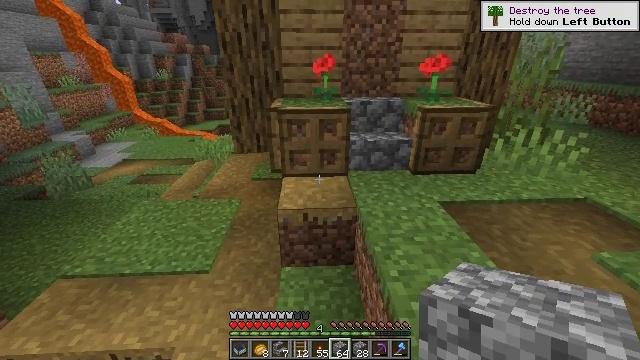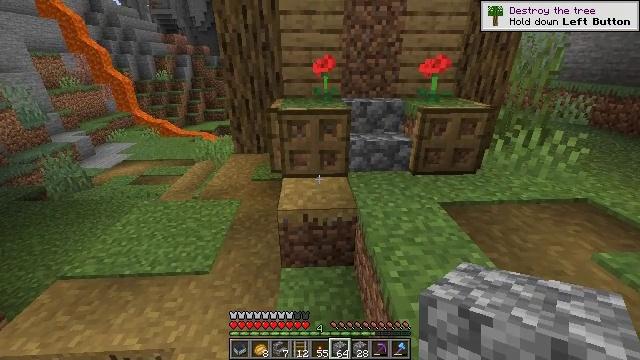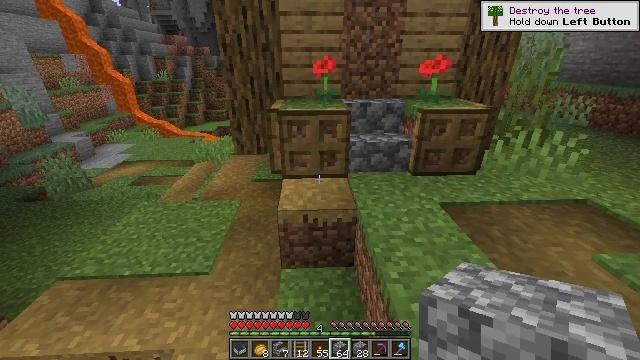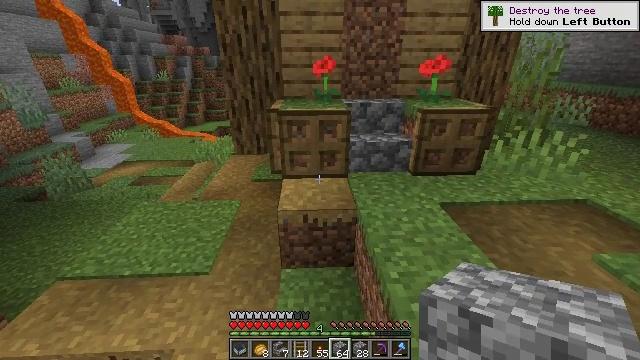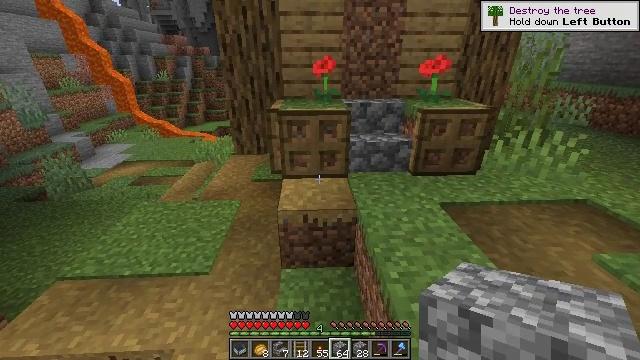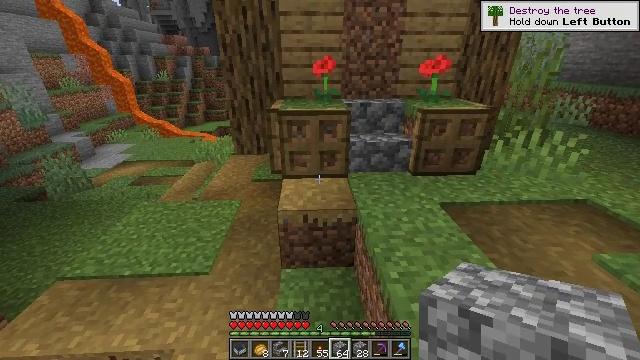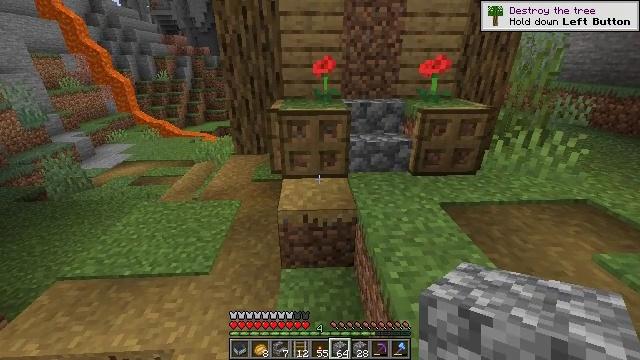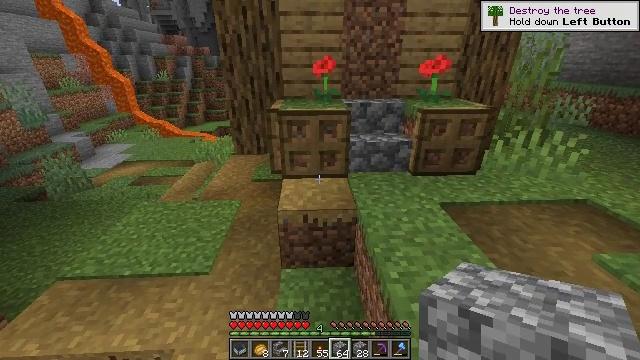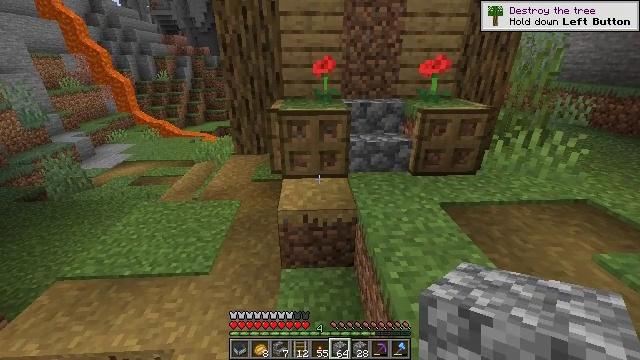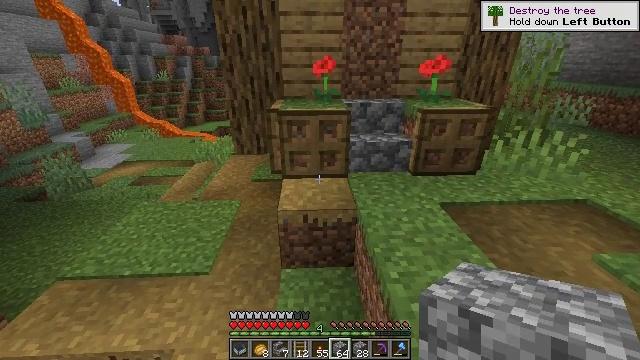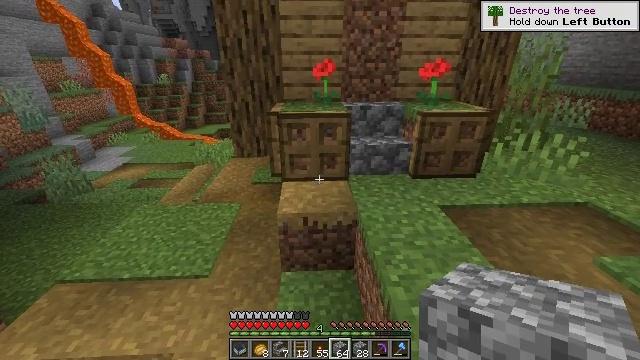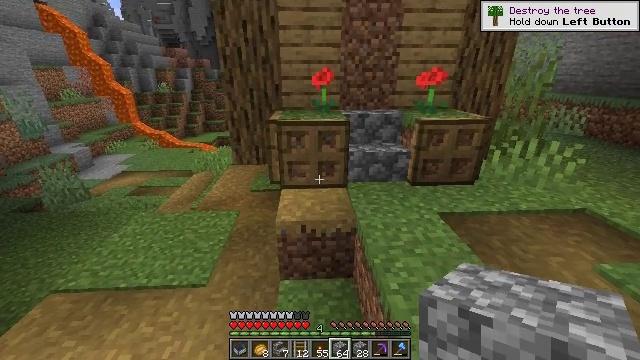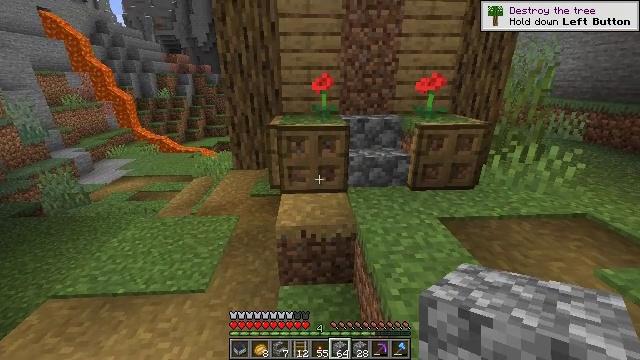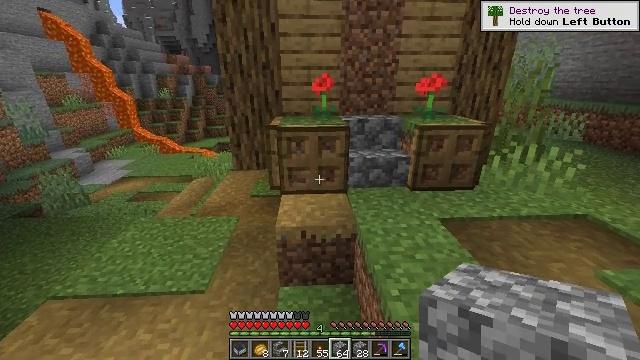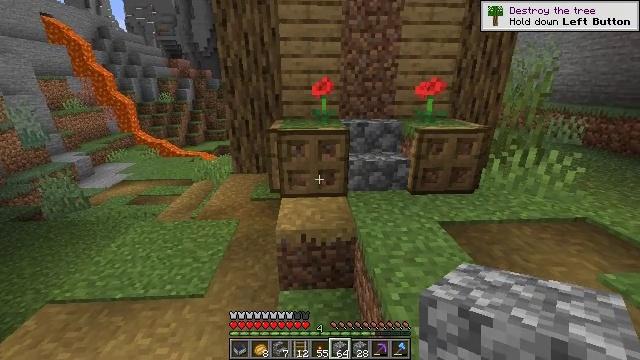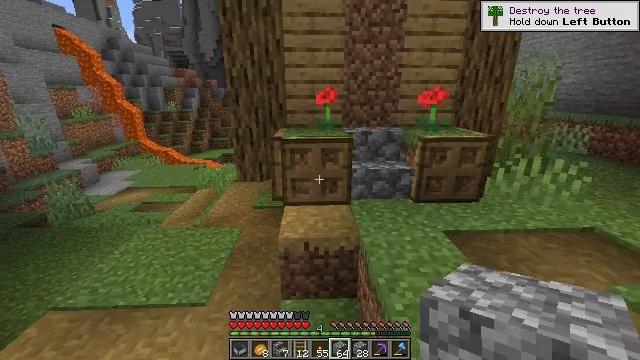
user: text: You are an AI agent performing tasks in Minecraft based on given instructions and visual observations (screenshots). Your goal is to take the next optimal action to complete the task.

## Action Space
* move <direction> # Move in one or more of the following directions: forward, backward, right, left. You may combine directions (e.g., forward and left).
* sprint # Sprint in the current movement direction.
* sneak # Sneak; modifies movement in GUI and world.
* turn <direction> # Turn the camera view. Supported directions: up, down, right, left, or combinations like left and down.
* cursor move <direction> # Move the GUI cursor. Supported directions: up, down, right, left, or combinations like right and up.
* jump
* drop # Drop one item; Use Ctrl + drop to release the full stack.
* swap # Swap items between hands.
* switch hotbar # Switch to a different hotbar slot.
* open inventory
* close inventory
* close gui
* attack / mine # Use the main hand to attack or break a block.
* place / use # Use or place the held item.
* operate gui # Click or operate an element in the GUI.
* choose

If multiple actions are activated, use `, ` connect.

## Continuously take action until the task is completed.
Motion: motion action
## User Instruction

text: Attack the oak trapdoor to recycle it.
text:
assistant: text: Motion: no_op
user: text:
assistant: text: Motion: no_op
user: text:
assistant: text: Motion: use / place
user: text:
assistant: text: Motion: use / place
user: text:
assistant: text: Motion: use / place
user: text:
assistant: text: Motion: no_op
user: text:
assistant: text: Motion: no_op
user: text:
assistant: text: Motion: no_op
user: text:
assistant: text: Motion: no_op
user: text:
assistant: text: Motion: no_op
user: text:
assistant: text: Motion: turn up
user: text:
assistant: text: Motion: turn up
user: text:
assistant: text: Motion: no_op
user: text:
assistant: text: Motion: no_op
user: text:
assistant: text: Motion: turn up
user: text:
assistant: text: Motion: turn up
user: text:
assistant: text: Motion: attack / mine
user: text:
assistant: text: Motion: attack / mine
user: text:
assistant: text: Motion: attack / mine
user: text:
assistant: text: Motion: attack / mine
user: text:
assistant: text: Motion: attack / mine
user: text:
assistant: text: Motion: attack / mine
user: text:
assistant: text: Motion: attack / mine
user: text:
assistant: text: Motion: attack / mine
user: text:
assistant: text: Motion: attack / mine
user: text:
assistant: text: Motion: attack / mine
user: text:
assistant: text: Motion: attack / mine
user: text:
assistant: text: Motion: attack / mine
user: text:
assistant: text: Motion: attack / mine
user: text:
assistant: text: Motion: attack / mine